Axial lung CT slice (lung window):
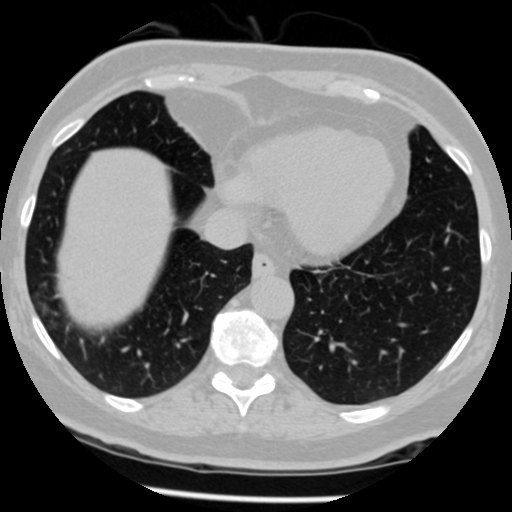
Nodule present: no